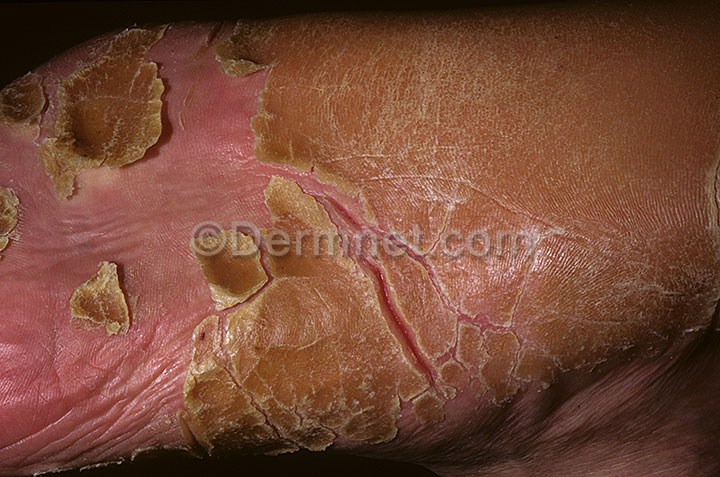
Disease: Eczema Photos